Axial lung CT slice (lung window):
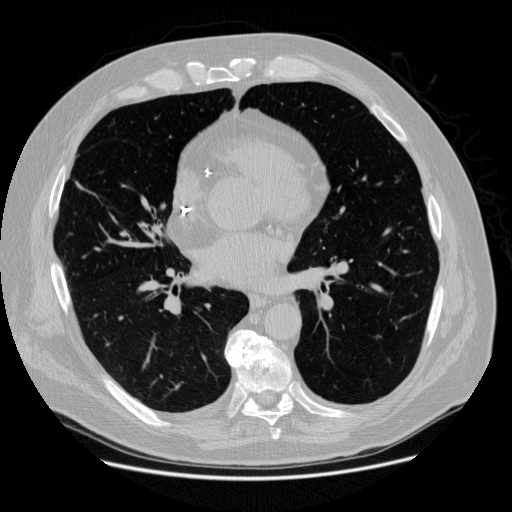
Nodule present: no